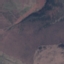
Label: HerbaceousVegetation